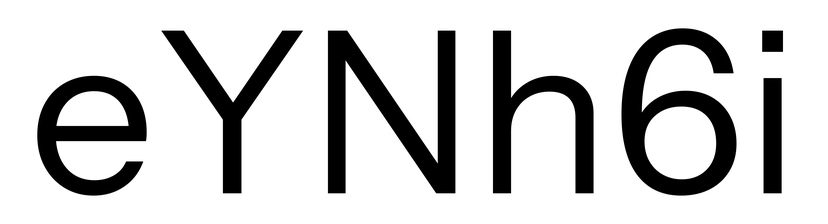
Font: InstrumentSans_Regular